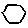
Label: hexagon